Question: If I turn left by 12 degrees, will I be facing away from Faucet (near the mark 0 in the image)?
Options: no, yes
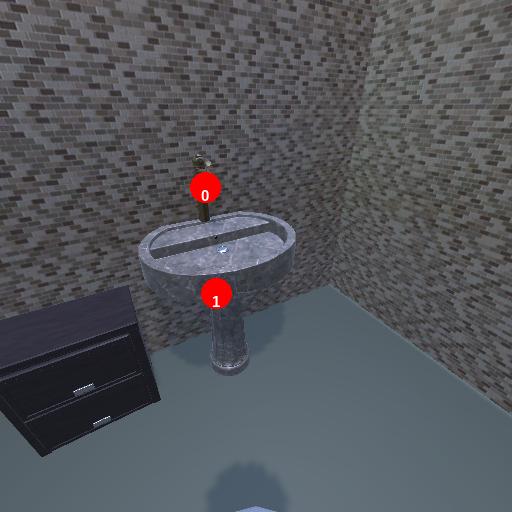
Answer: no